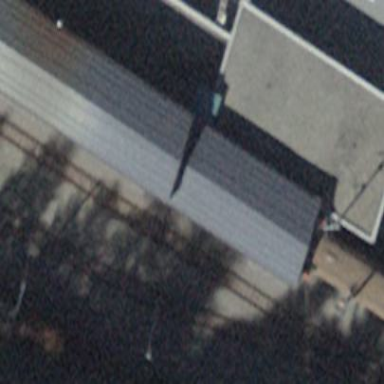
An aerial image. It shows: Train station building.